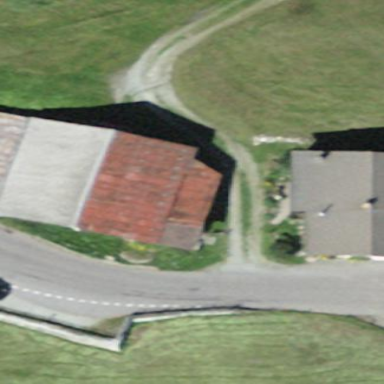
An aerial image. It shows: Simple house.